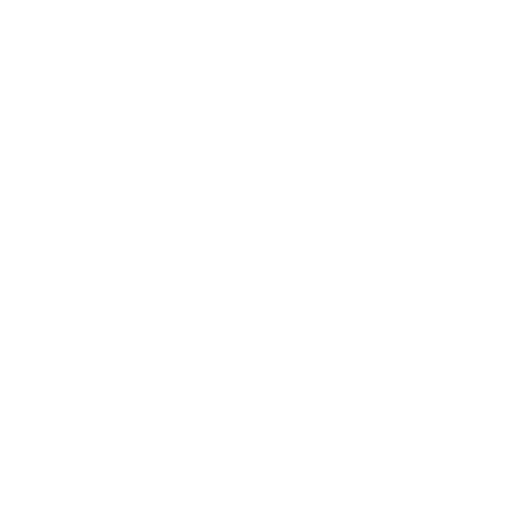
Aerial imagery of cape in California named Rocky Point containing open water, barren land, shrub, and grassland